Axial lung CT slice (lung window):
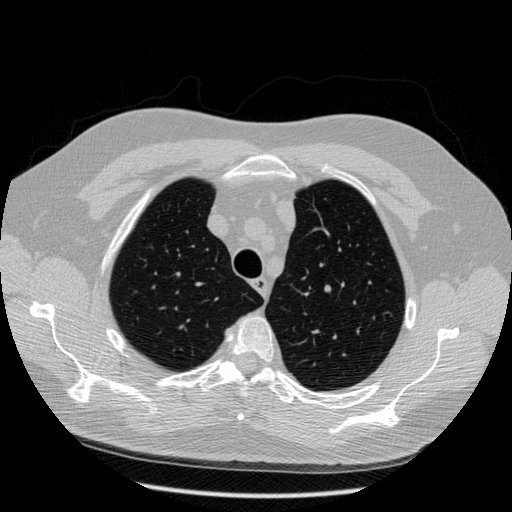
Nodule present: no